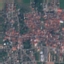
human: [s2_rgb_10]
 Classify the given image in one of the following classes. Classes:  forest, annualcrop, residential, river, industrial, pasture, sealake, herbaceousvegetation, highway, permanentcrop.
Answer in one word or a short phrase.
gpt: Residential